Interaction volume radius: 5 \u00c5
Interaction volume height: 30 \u00c5
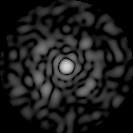
Disorder parameter: 0.831